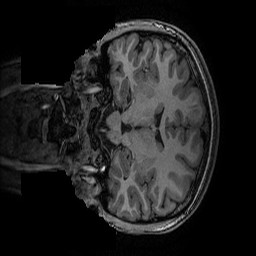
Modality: T1w
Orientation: coronal
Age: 16
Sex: female
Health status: ill
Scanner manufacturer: ge
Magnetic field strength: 3 T
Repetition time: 0.007664 s
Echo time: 0.00342 s